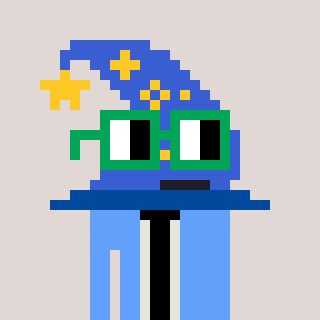
a pixel art character with square green glasses, a wizard hat-shaped head and a blue-colored body on a warm background